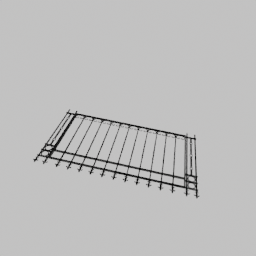
Label: architecture